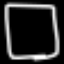
Label: square